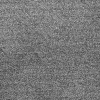
Atmospheric dust classification: dusty